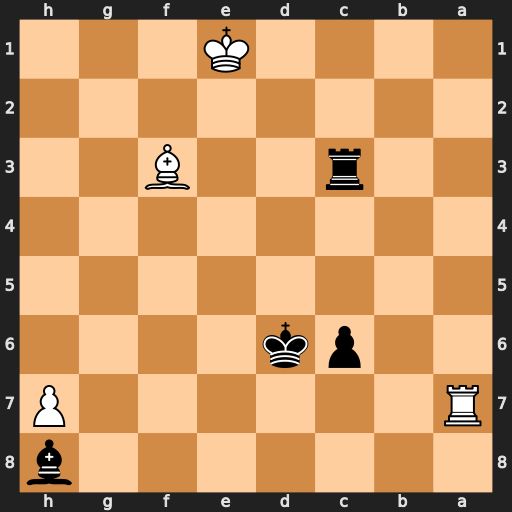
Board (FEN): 7b/R6P/2pk4/8/8/2r2B2/8/4K3
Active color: b
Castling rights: -
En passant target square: -
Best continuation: Rxf3 Ra8 Bc3+ Ke2 Rh3